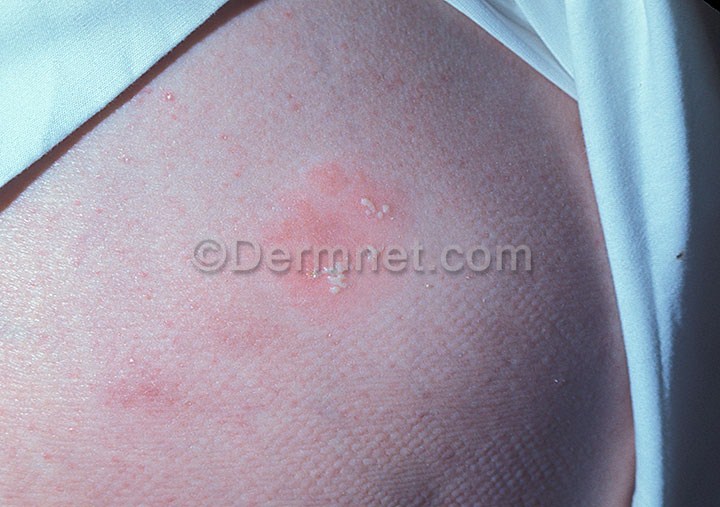
Disease: Warts Molluscum and other Viral Infections